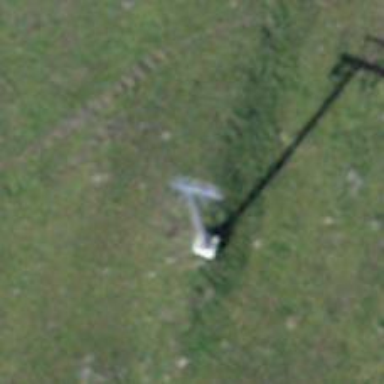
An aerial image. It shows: Pylon used for aerialway.